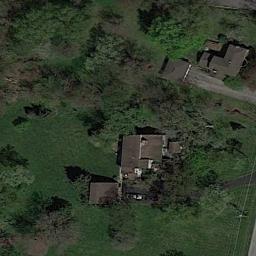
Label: sparse_residential